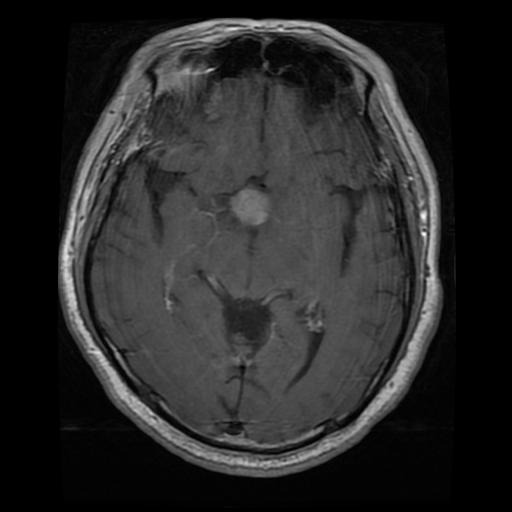
Label: pituitary